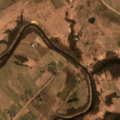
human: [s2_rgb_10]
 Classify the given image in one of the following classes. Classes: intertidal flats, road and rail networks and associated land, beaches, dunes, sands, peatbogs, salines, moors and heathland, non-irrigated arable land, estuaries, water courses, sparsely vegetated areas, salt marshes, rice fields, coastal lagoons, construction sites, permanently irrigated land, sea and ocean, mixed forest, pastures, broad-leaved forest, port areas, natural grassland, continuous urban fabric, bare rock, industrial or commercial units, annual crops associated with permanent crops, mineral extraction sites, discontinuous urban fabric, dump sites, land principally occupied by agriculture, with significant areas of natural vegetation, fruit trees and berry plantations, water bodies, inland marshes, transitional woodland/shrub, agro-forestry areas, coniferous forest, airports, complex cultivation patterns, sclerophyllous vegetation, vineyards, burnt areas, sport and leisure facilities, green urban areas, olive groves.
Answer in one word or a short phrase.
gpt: non-irrigated arable land, pastures, complex cultivation patterns, land principally occupied by agriculture, with significant areas of natural vegetation